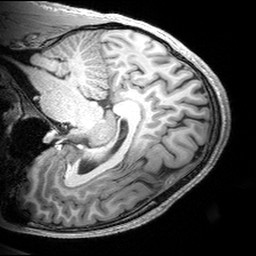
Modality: T1w
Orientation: sagittal
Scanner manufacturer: siemens
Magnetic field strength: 3 T
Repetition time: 2.53 s
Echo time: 0.00299 s